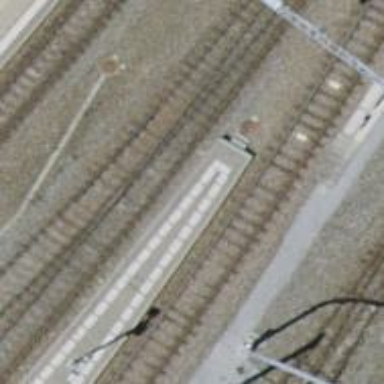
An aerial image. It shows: Railway signal.